Question: I have the <URL>; nothing new so far. Doing so results in the following error message in the Firefox console:
> downloadable font: OS/2: bad weight: 250 (font-family: "dosis" style:normal weight:200 stretch:normal src index:0) source: <URL>
The error message is clear and the problem is clear, but I have no clue how I can change the value from 250 to 200 without altering the font in any other way. I tried with <URL> but the newly generated TTF file is completely different than the original. I also tried to use an HEX editor but couldn't make head or tail of the file's content.
---
Tried it with the "Adobe Font Development Kit for OpenType" and this is the WinMerge DIFF. I can't interpret if this is an issue or not.

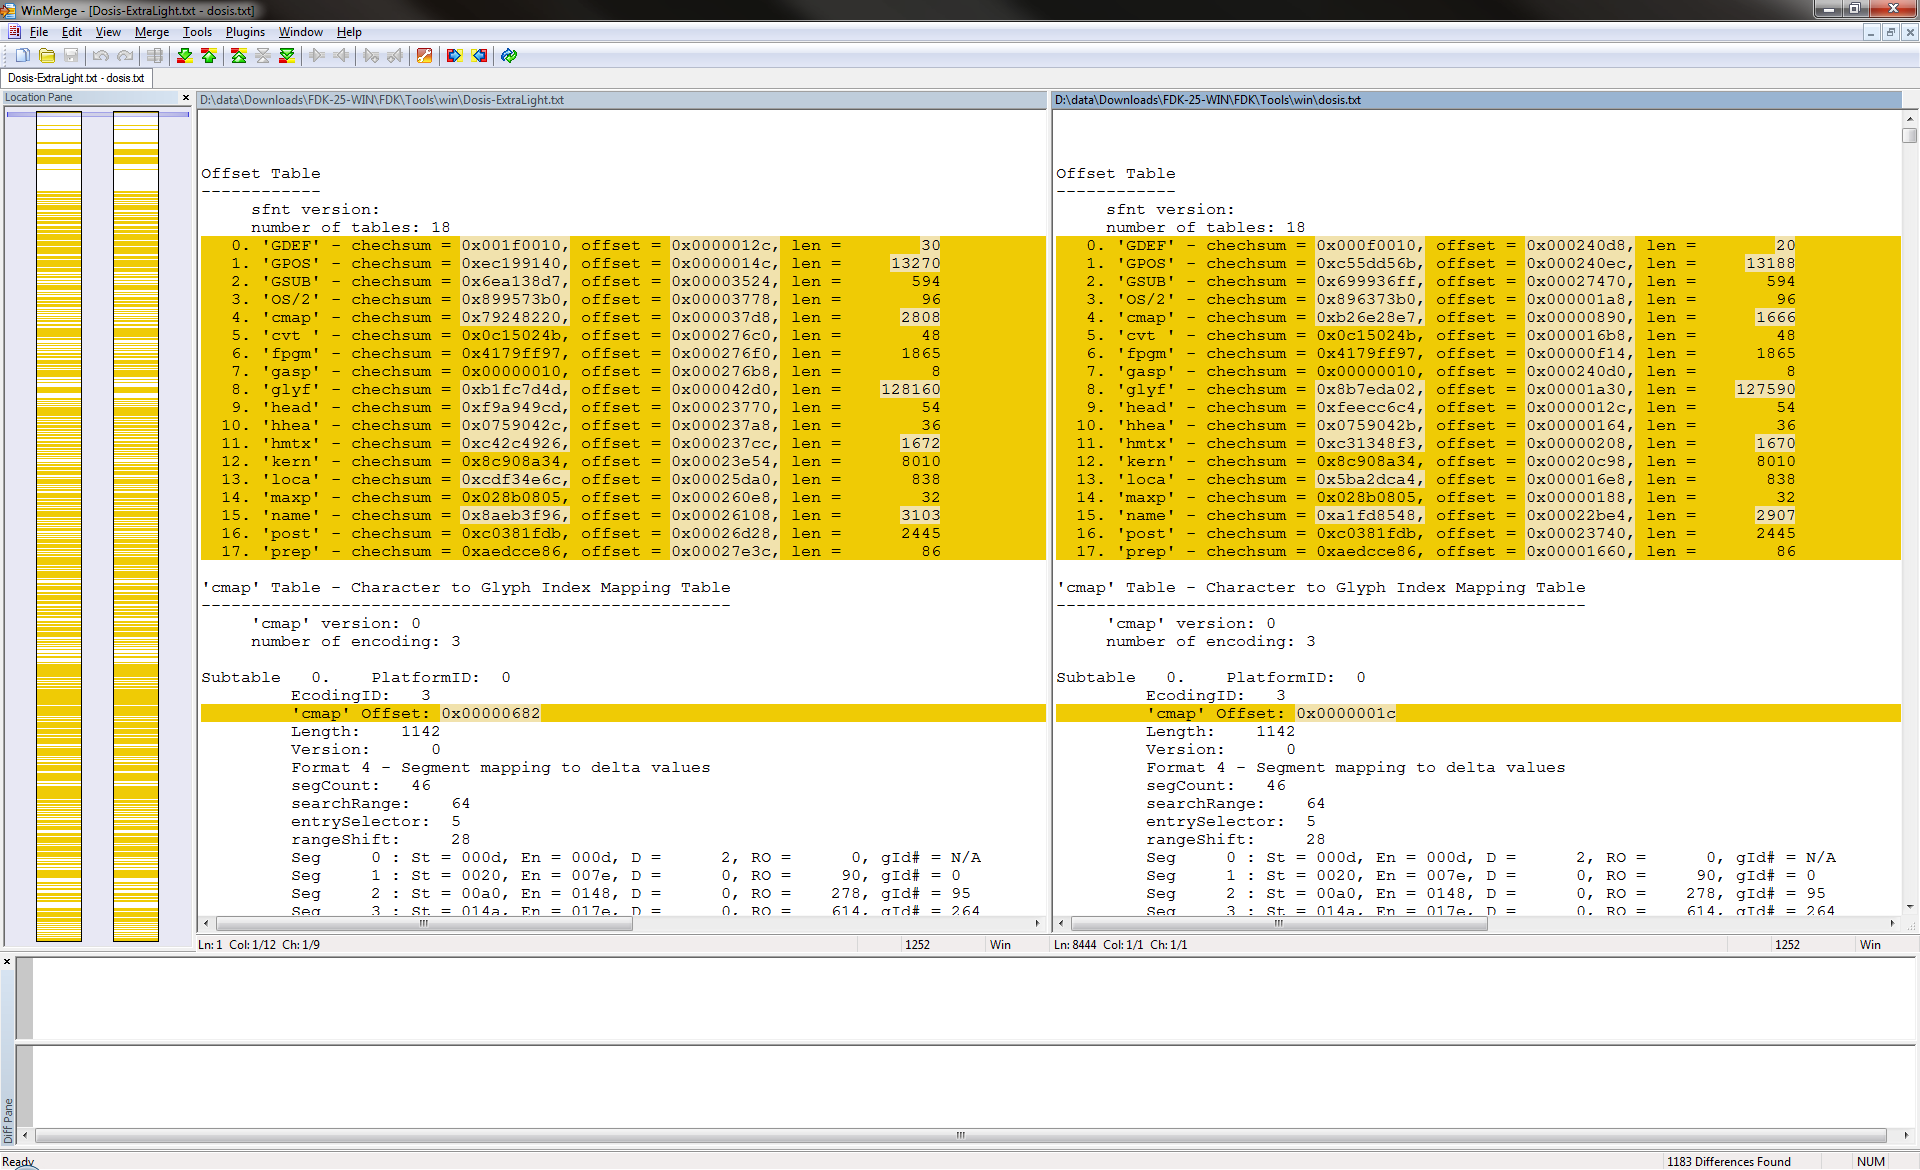
Answer: 1. Check if you have got the ttx commandline tool available on your system. If not, follow steps 2-3. If you do, skip to step 4.
2. Check out this Open Source, multi-platform tool from its Github repository.
3. Locate the tool ttx in the Tools/osx or Tools/linux or Tools/win folder (whichever is appropriate to your OS platform).
4. Type ttx -h.
5. Follow the instructions.
In short: Run 'ttx -v -o dosis.xml Dosis-Medium.otf'. Edit the generated XML file. Run 'ttx dosis.xml -o Dosis-Medium-modified.otf'. Test your Dosis-Medium-modified.otf.